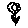
Label: flower